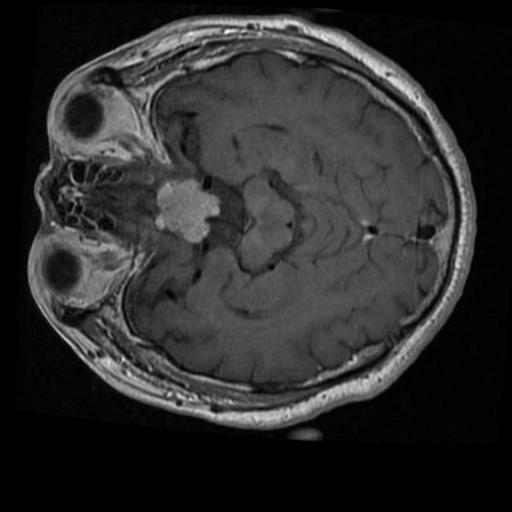
Label: brain_tumor